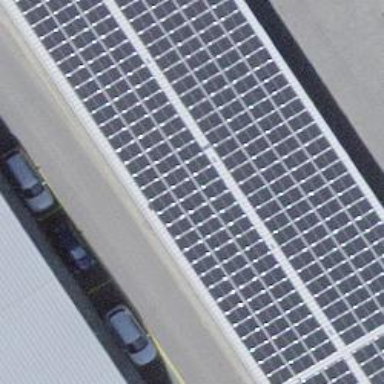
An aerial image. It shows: Solar power generator.